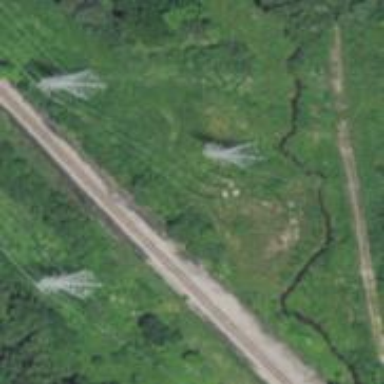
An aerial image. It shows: Lattice structure tower used for power transmission.